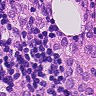
Metastatic tissue present: yes